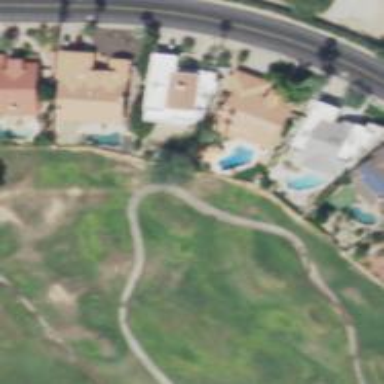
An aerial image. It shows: Golf tee.